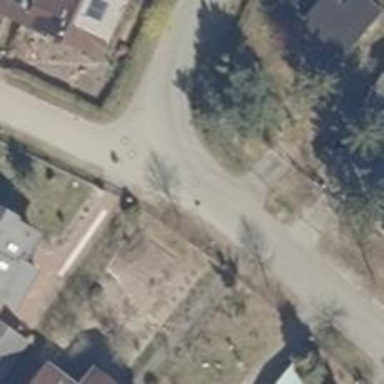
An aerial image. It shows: Residential road without sidewalk.